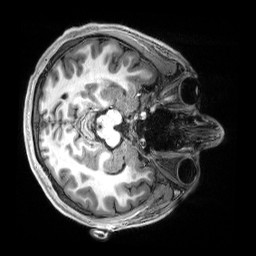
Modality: T1w
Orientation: axial
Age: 20
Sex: male
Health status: healthy
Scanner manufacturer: siemens
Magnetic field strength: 3 T
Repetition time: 2.5 s
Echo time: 0.00222 s